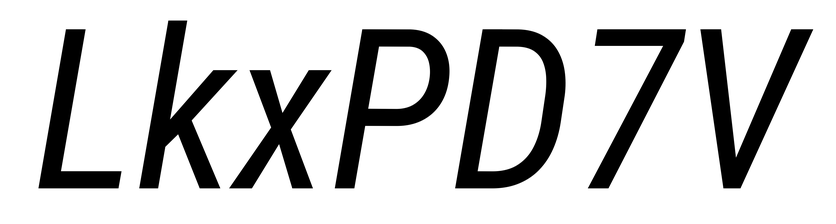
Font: Roboto-Italic_Condensed_Italic